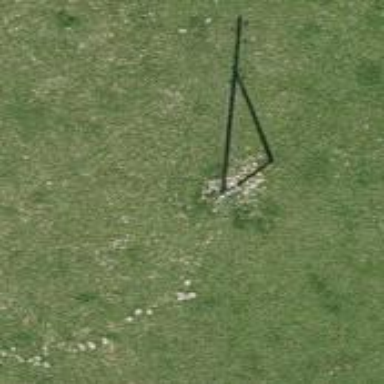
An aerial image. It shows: Power pole.